Question: Ajax return full page instead of return Value of Input. Ajax with Django didn't work properly well. It must be a one-page web app. I tried to make a template for Calc as a separate page but didn't work too.
'''
urlpatterns = [
url(r'', views.main, name = 'main'),
url(r'calc/$', views.calc, name = 'calc')
]
'''
'''
def main(request):
return render(request, 'main/index.html',
context = {
'some': some
}
)
def calc(request):
if request.GET:
outputdata = request.GET('somedata')
return HttpResponse(outputdata)
'''
'''
...
<div>
<form action="{% url 'calc' %}" method="GET">
{% csrf_token %}
<input type="text" id="someinput" value="somevalue">
</form>
<button type="submit" id="somebutton">Button</button>
</div>
...
'''
'''
$(document).ready(function() {
$('#somebutton').on('click', function(event) {
$.ajax({
type: 'GET',
url: 'calc',
data: {
'somedata': $('#someinput').val()
},
success: function(data) {
alert(data);
}
});
});
});
'''

Solution is use path instead of url.
'''
path('', views.main, name = 'main'),
path('calc/', views.calc, name = 'calc')
'''
And write outputdata = request.GET.get('somedata') instead of outputdata = request.GET('somedata').
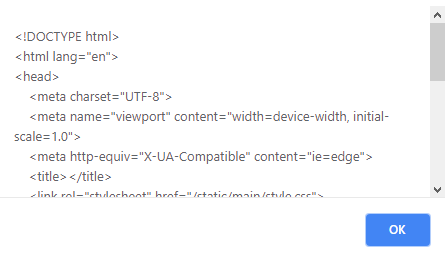
Answer: The problem is probably that your main URLpattern matches everything. So when you make the Ajax request, it is served by the view that returns a full page, not the one that returns a single value.
Make sure you use beginning and terminating anchors:
'''
url(r'^$', views.main, name = 'main'),
url(r'^calc/$', views.calc, name = 'calc')
'''
Or use the new path syntax:
'''
path('', views.main, name = 'main'),
path('calc/', views.calc, name = 'calc')
'''